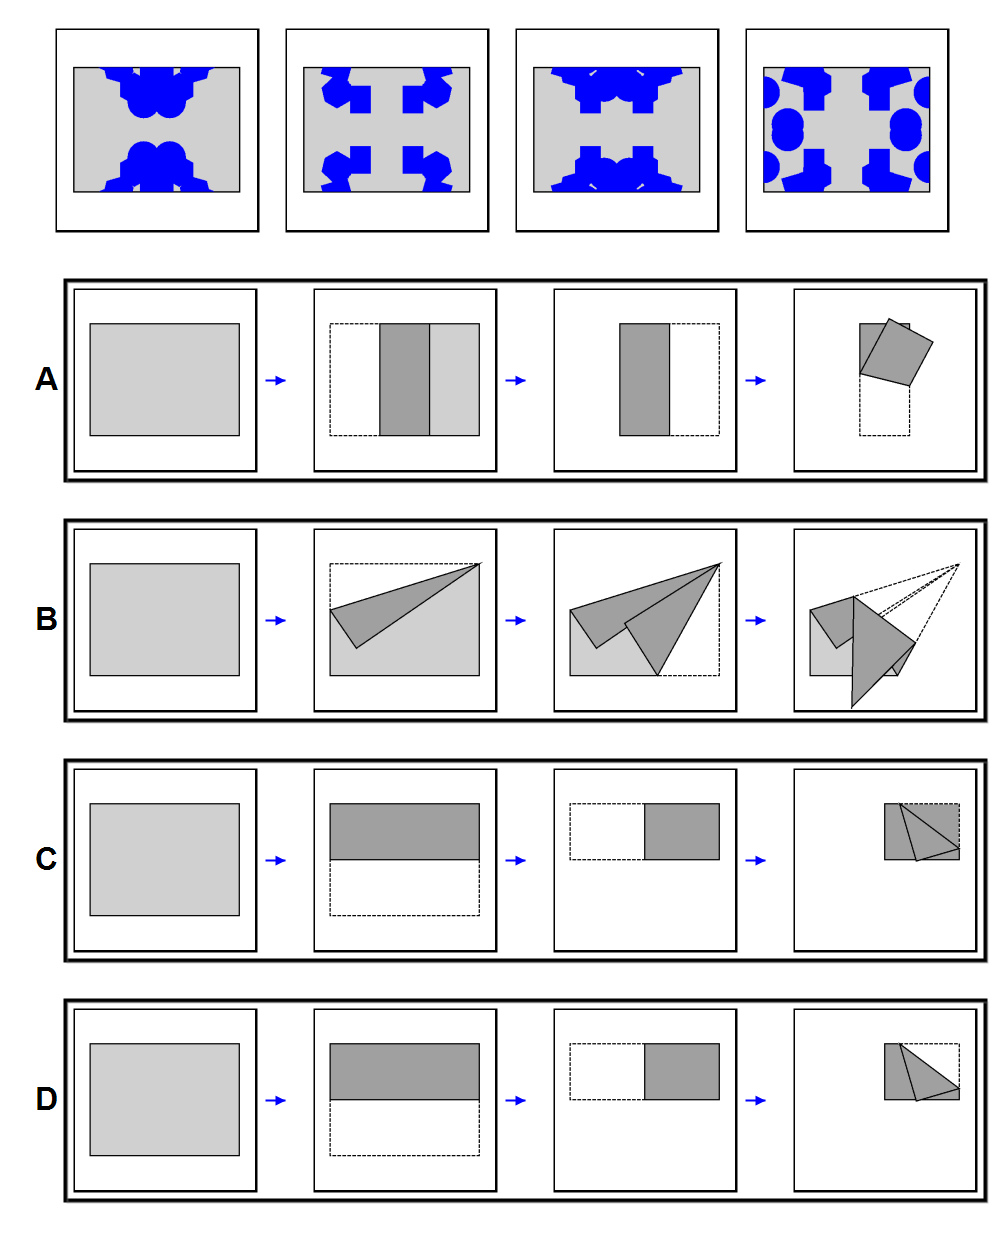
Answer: D